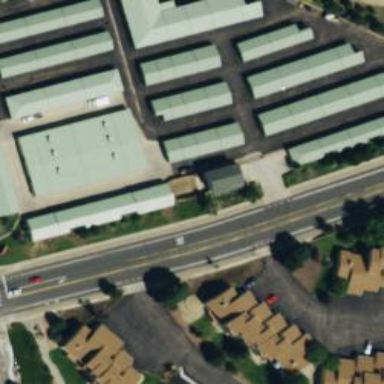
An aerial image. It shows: Storage rental shop.